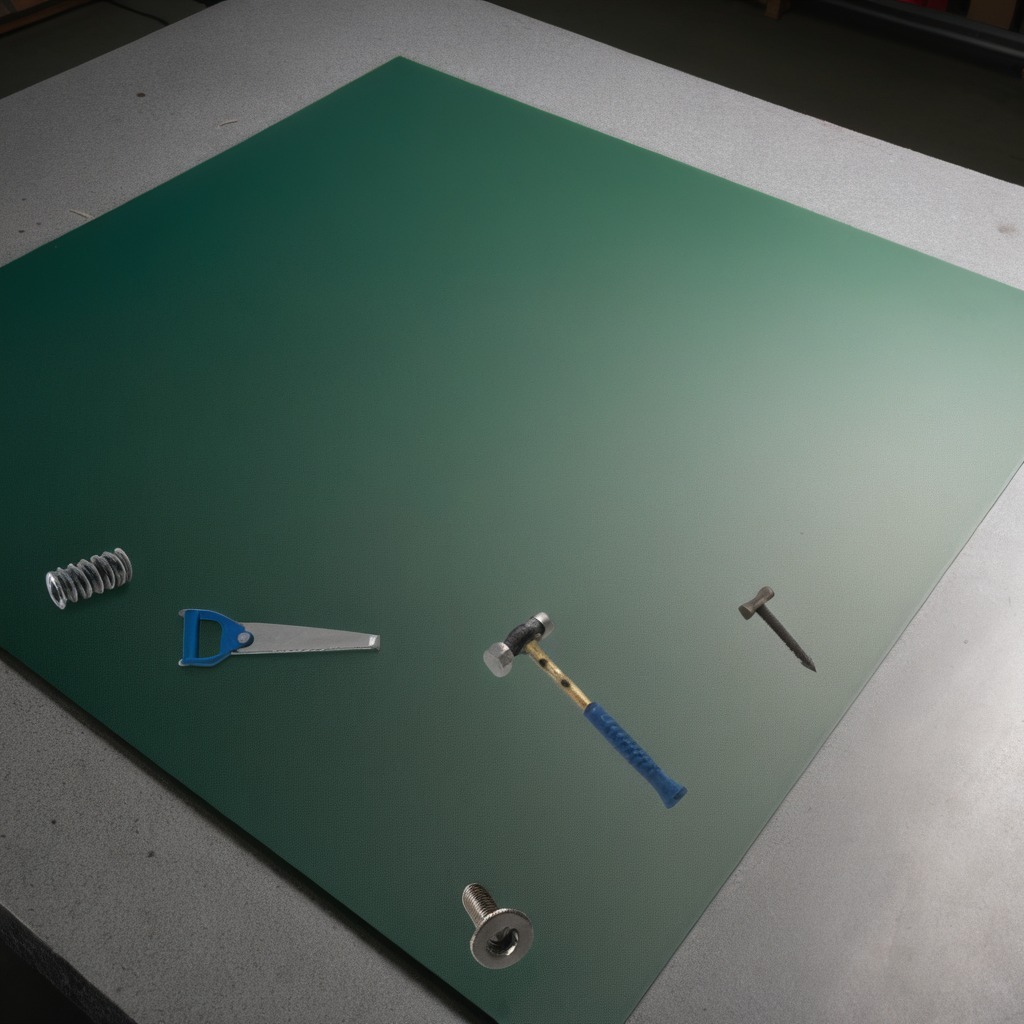
A hammer, an iron nail, a metal machine screw, a coiled metal spring, and a handheld metal saw are lying on the clean granite tabletop covered with a green rubber mat inside a workshop under bright overhead lighting crisp shadows high clarity worn but beneath the mat.